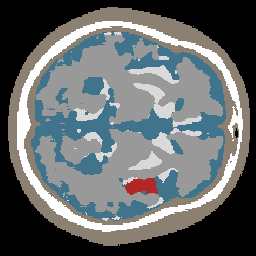
Label: lesion